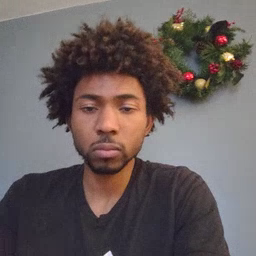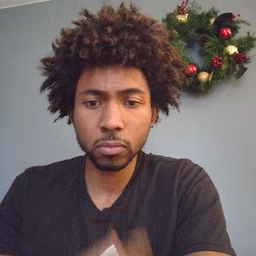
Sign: say